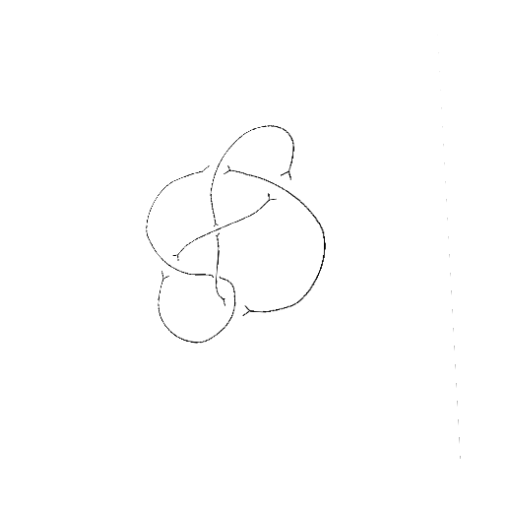
Crossing number: 6